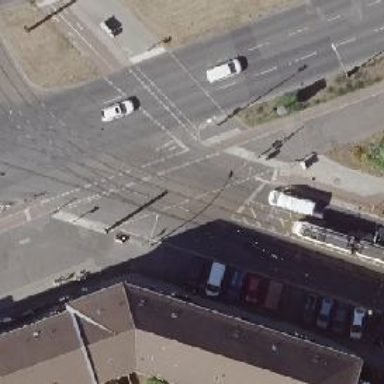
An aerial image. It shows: Tram crossing with traffic signals.